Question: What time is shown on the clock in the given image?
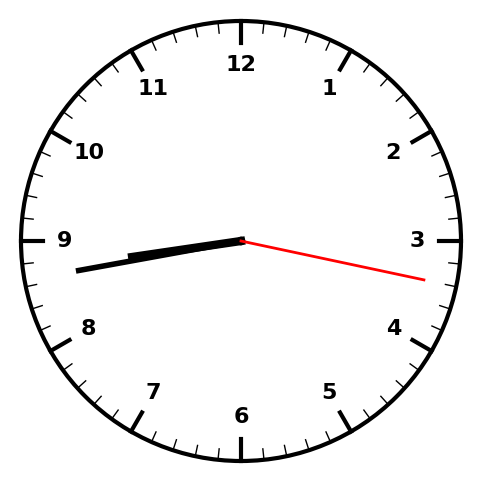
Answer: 08:43:17